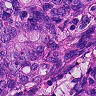
Metastatic tissue present: yes